Question: I have two line segments with points
Line1 = (x1,y1) , ( x2,y2) --- smaller
Line2 = (x3,y3) , (x4,y4) --- bigger
How can I make the Line1(smaller) to rotate and make it parallel to Line2(Bigger)
using either
1) (x1,y1) as fixed point of rotation or
2) (x2,y2) as fixed point of rotation or
3) center point as fixed point of rotation
I am using C#.NET.
And Aforge.NET Library.

Thanks
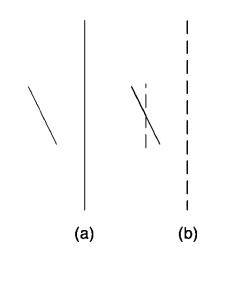
Answer: All operations described below can be expressed as <URL> matrices.
1. Move desired rotation center into the origin.
2. Compute either angle of rotation or directly the rotation matrix. See below.
3. Apply that rotation, as a rotation around the origin.
4. Apply the reverse translation to move the rotation center back to its original position.
You can multiply these three matrices to obtain a single matrix for the whole operation. You can even do so with pen and paper, and hardcode the result into your application.
As to how you compute the <URL>. You only need these two numbers in the rotation matrix, so no need to actually compute angles in terms of performance. Getting the sign right might be tricky, though, so in terms of easy programming you might be better of with two calls to 'atan2', a difference, and subsequent calls to 'sin' and 'cos'.